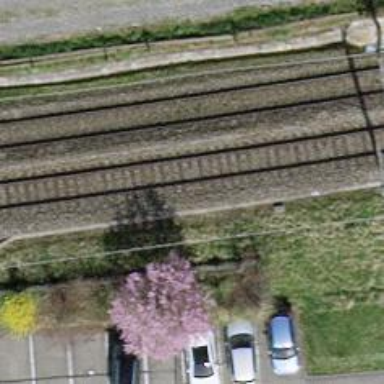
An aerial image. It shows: Single-track railway with electrified contact lines.